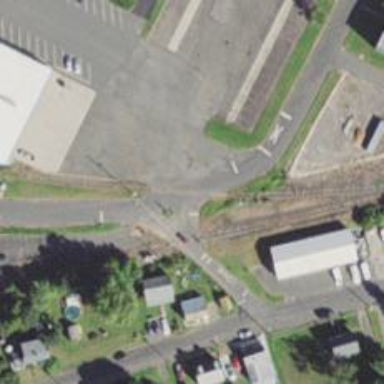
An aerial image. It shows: Railway level crossing.